Interaction volume radius: 5 \u00c5
Interaction volume height: 15 \u00c5
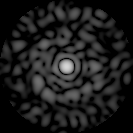
Disorder parameter: 0.8536